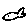
Label: fish